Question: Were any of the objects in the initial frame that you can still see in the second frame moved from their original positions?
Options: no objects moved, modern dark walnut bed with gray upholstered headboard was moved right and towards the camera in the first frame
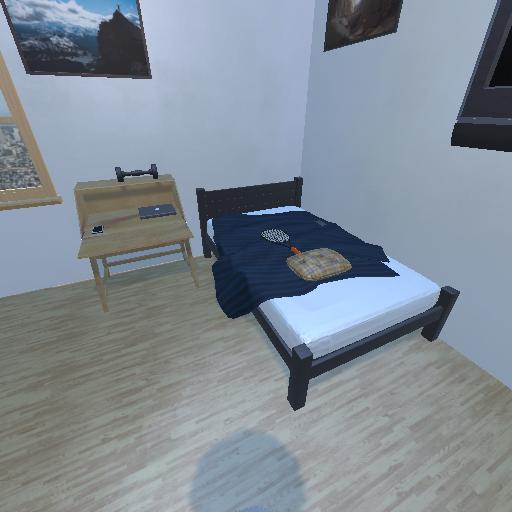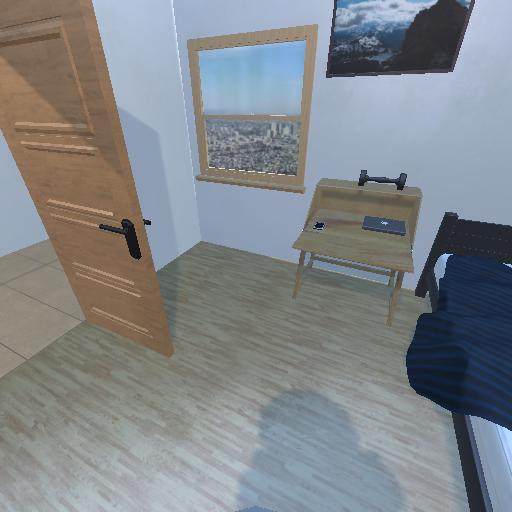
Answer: no objects moved